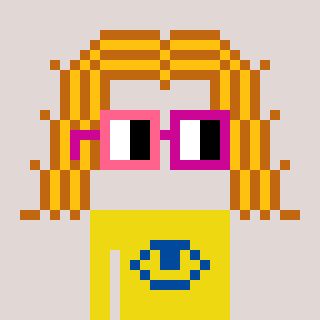
a pixel art character with square pink and red glasses, a hair-shaped head and a yellow-colored body on a warm background